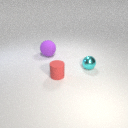
small cyan metal sphere to the right of large purple rubber sphere